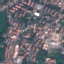
Land use / land cover class: Residential